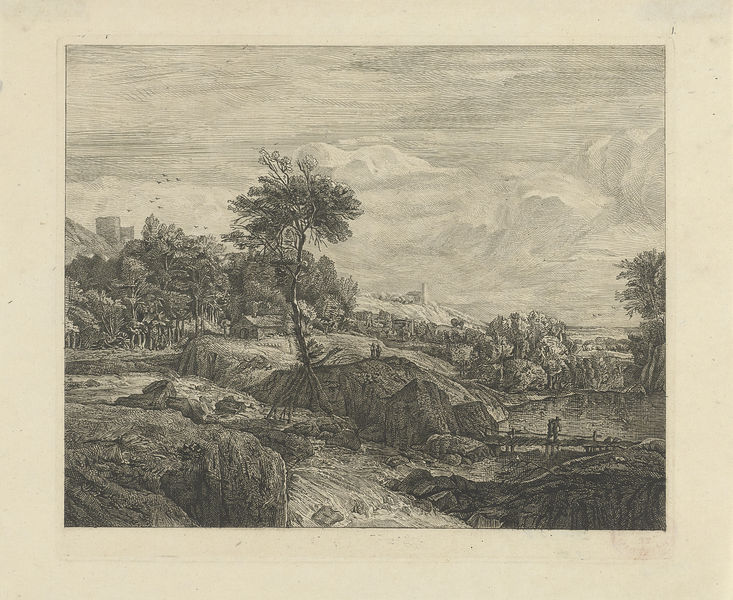
Titel: Rotsachtig landschap
Künstler: Johannes Pieter de Frey
Standort: Amsterdam
Institution: Rijksmuseum
Schlagwörter: baum, berg, felsen, himmel, mann, wasser, wolken, bäume, fluss, landschaft, menschen, see, schwarz, weiss, zeichnung, gebäude, haus, schloss, mensch, steine, bach, vögel, wind, brücke, hütte, land, paar, blatt, tal, wald, fliegen, turm, vogelschwarm, bewegt, fischer, fels, grafik, graphik, fliessen, reißend, stromschnelle, stromschnellen, luft, steg, wild, bauer, gestalt, burg, draußen, druck, radierung, stich, wanderer, landwirtschaft, kupferstich, felden, fensel, schrafuue